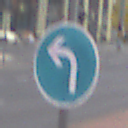
Verkehrszeichen: VorgeschriebeneFahrtrichtungLinks
Umgebung: Outdoor, Urban
Tageszeit: MorningAfternoon
Wetter: Overcast
Licht: Natural
Jahreszeit: NotSpecified
Kontrast: LowContrast